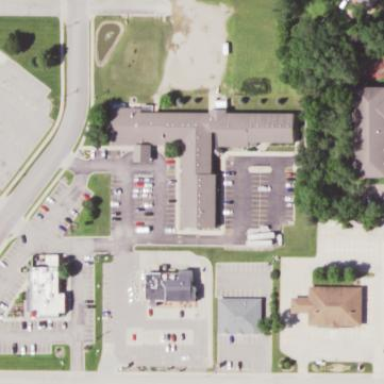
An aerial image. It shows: Commercial area.